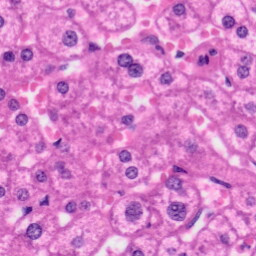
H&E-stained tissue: Liver